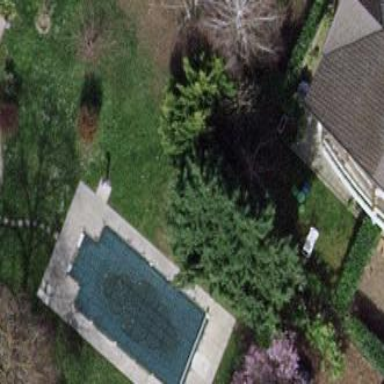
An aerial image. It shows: Swimming pool located in leisure land.